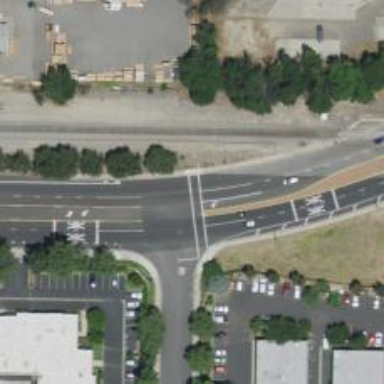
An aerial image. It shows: Footway crossing.